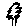
Label: tree